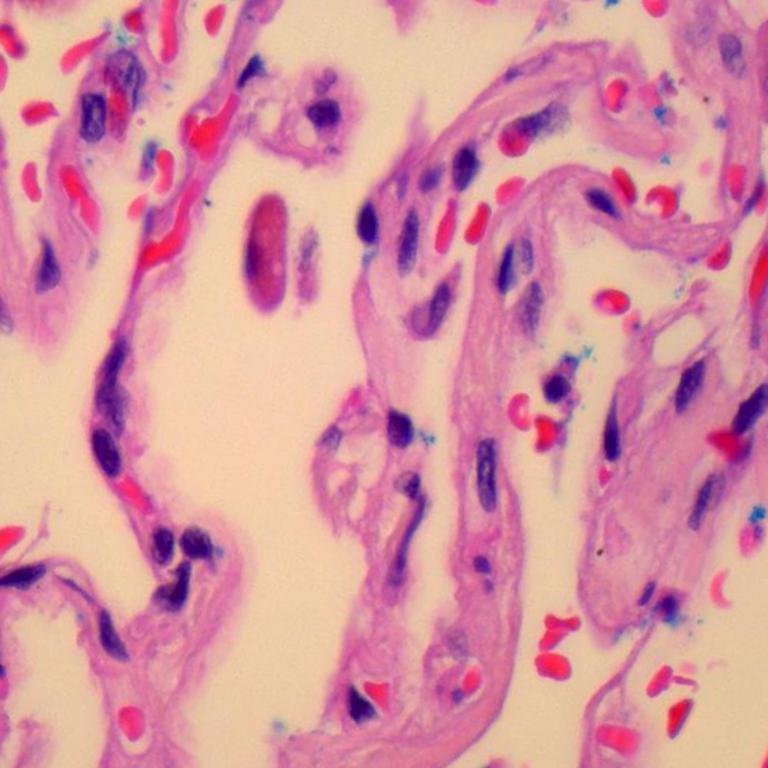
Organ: lung
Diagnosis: benign